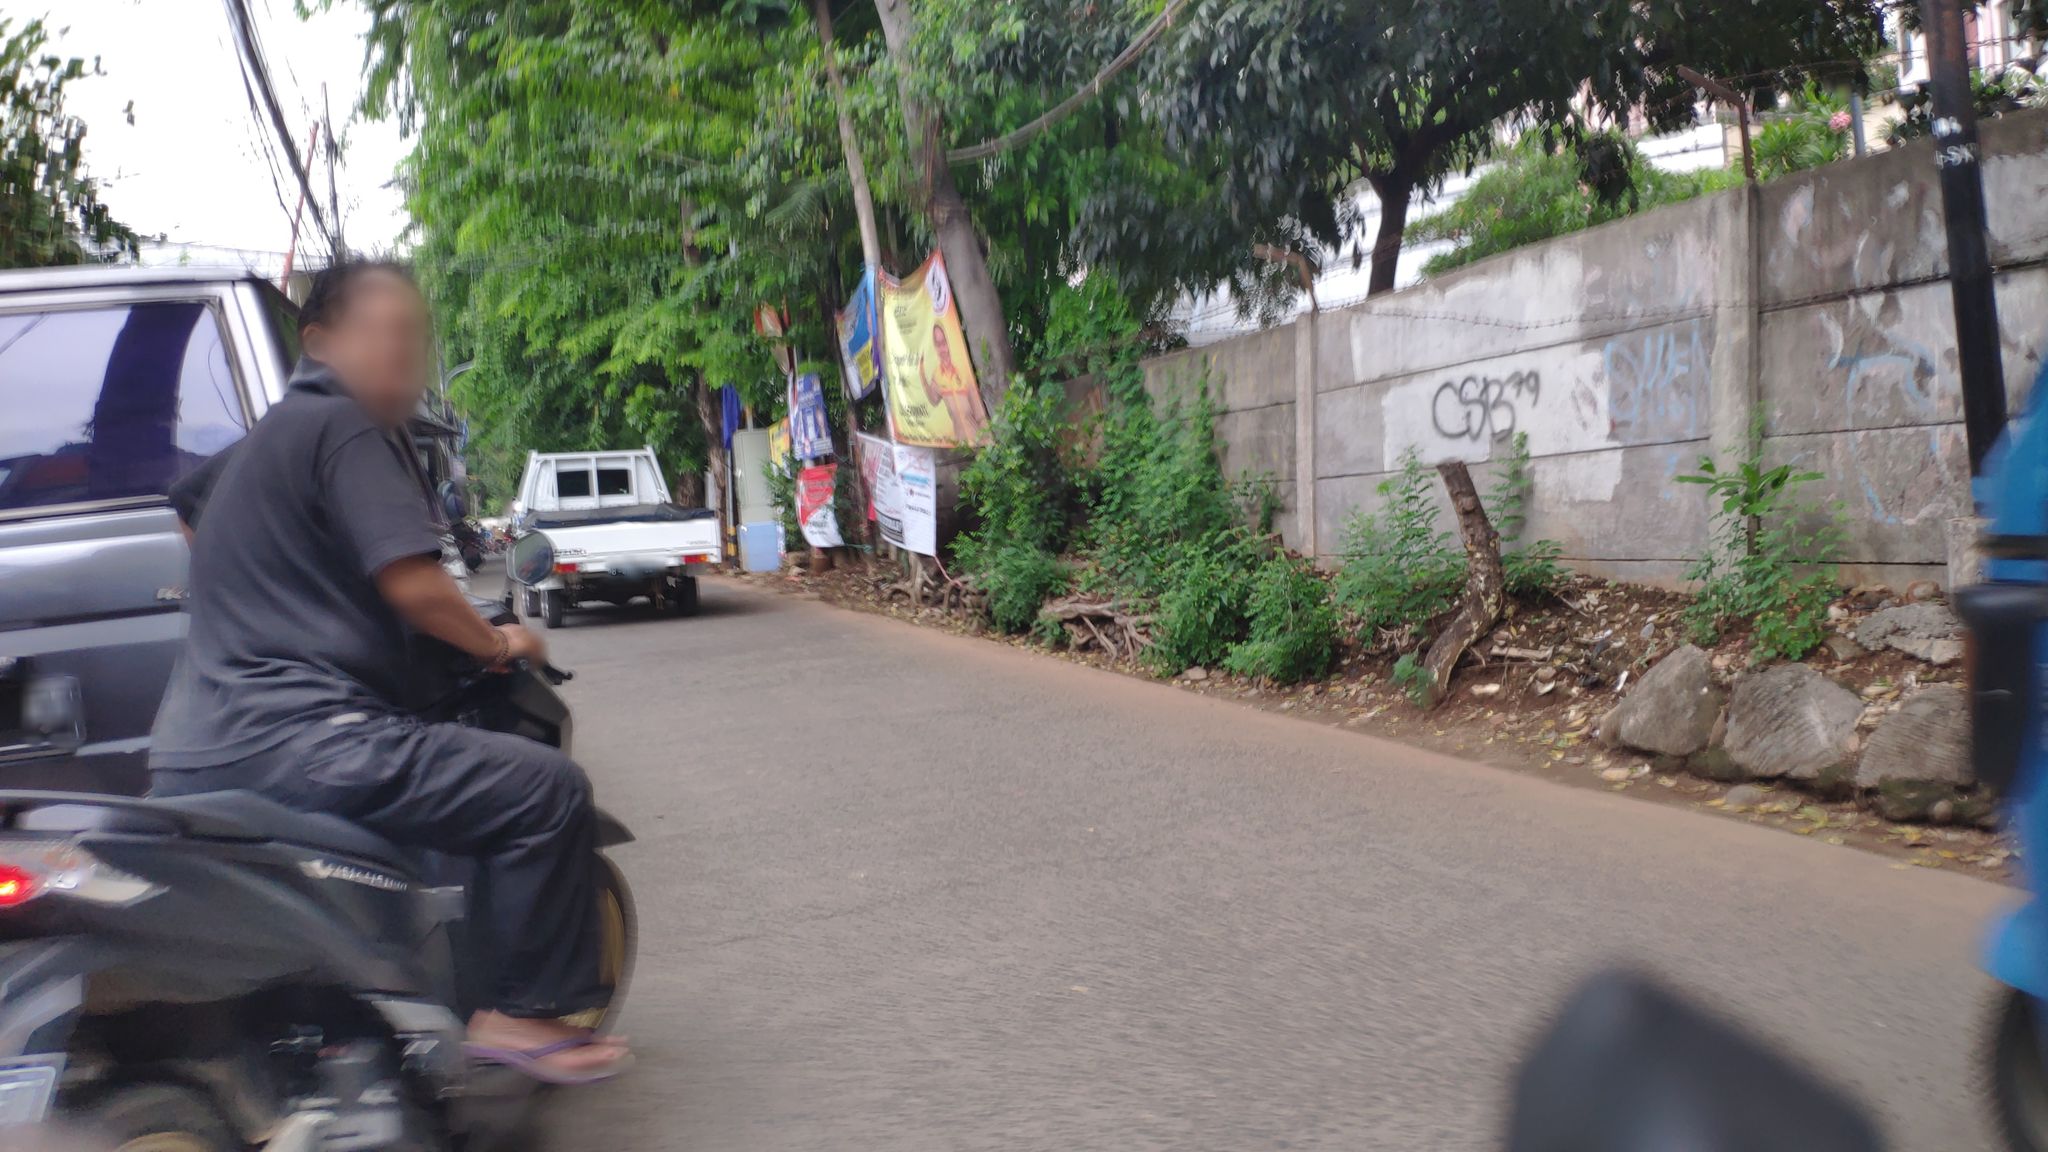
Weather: clear
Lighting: day
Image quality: slightly poor
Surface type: walking surface
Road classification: residential
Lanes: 2
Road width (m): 3
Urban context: urban centre
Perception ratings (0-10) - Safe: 1.84, Lively: 2.82, Beautiful: 7, Boring: 4.4, Depressing: 6.93, Wealthy: 6.51